На рисунке показана система материальных точек, представляющая собой два маленьких шара $A$ и $B$ с массой $m$ (оба могут рассматриваться как точечные массы), закреплённых на обоих концах жёсткого легкого тонкого стержня с центром в $C$ и длиной $2l$. Координатная плоскость $Oxy$ вертикальна, $Ox$ направлена горизонтально вправо, а $Oy$ — вертикально вверх. Вначале центр $C$ системы материальных точек находится в начале координат $O$, и систему бросают вертикально вверх с начальной скоростью $v_0$. В процессе подъёма линия $ACB$ всегда остаётся горизонтальной. Скорость ветра постоянна, равна $\vec{u}$ и сонаправлена с осью X. Сила сопротивления воздуха движущегося шара пропорциональна относительной скорости воздуха $v$, а направление противоположно, то есть $\vec{f} = - k \vec{v}$, где $k$ — положительная постоянная. Когда система поднимается в наивысшую точку, оказывается, что небольшой камень (рассматриваемый как точечная масса) с массой $m_1$ и скоростью $u_1$, движущийся в положительном направлении оси $Oy$, сталкивается с шаром $A$. Столкновение является абсолютно упругим и происходит за пренебрежимо малое время. Через некоторое время после этого точка $C$ возвращается на тот же уровень, что и в начале броска вверх. В этот момент её координата по оси $Ox$ равна $s$, а время от подбрасывания до падения оказалось равным $T$. Количество оборотов системы материальных точек равно $n$.
Найдите угловую скорость $\omega_0$ системы сразу после столкновения с камнем и соотношение между $n$ и угловой скоростью $\omega_s$ системы, когда она находится в точке $s$.
Найдите, как связана с $n$, $T$ и $s$ работа $W_f$, совершённая сопротивлением воздуха за всё время от начала броска до падения в точку $s$.
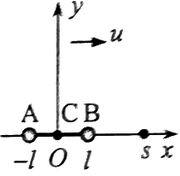
Найдите угловую скорость $\omega_0$ системы сразу после столкновения с камнем и соотношение между $n$ и угловой скоростью $\omega_s$ системы, когда она находится в точке $s$.
Ответ: $\omega_0=\frac{m_1}{m+m_1}\frac{u_1}{l}$, $\omega_s=\frac{m_1}{m+m_1}\frac{u_1}{l}-\frac{2kn\pi}{m}$

Найдите, как связана с $n$, $T$ и $s$ работа $W_f$, совершённая сопротивлением воздуха за всё время от начала броска до падения в точку $s$.
Ответ: $W_f=m \big(gT-v_0-\frac{m_1}{m+m_1}u \big)^2+\frac{k^2}{m} \big(uT-s \big)^2+m \big(\frac{m_1}{m+m_1}u_1-\frac{2kn\pi l}{m} \big)^2 - mv^{2}_0 -2m \big( \frac{m_1}{m+m_1}u_1 \big)^2$
Темы:
T, Механика, Кинематика, 2014, Вращение, Китайские